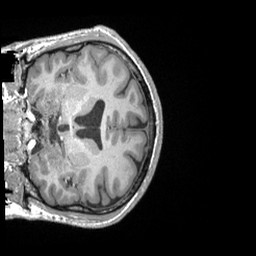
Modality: T1w
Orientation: coronal
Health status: ill
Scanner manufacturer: siemens
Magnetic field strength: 3 T
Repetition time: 2.3 s
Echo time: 0.00243 s